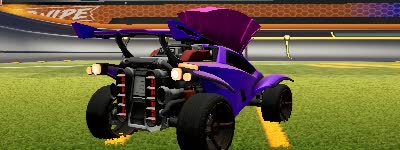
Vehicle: octane